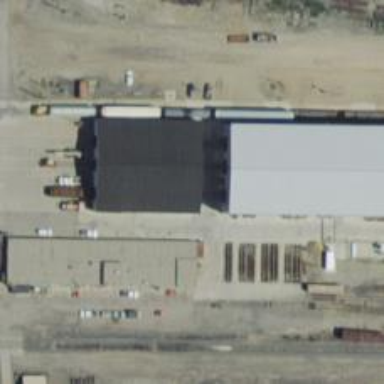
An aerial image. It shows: Railway yard used for servicing trains.